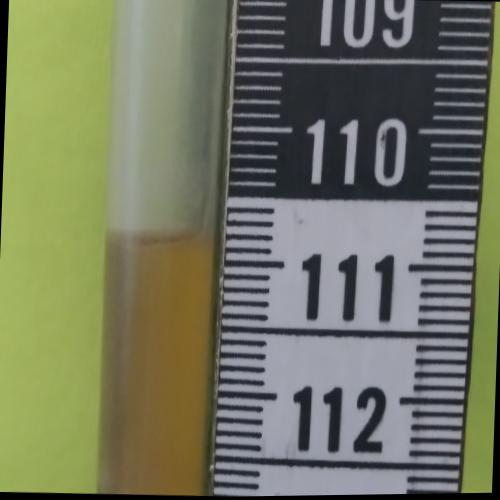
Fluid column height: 110.8 cm